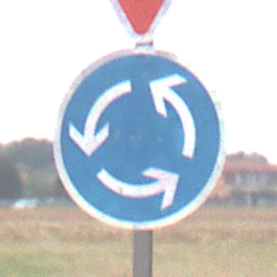
Verkehrszeichen: Kreisverkehr
Zusatzzeichen oben: VorfahrtGewaehren
Umgebung: Outdoor, Suburban
Tageszeit: Midday
Wetter: Overcast
Licht: Natural
Jahreszeit: NotSpecified
Kontrast: LowContrast